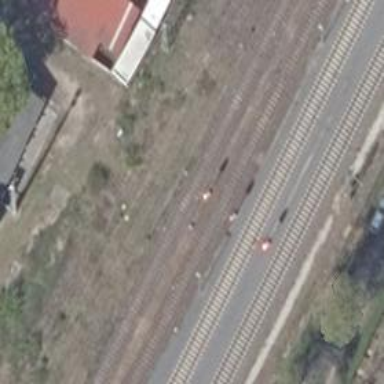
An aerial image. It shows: Railway signal.